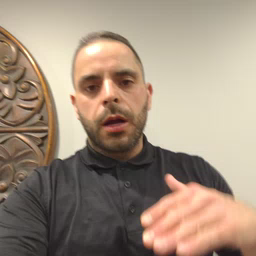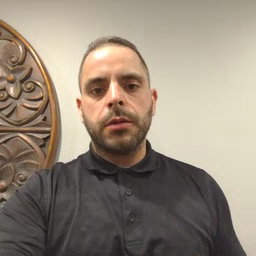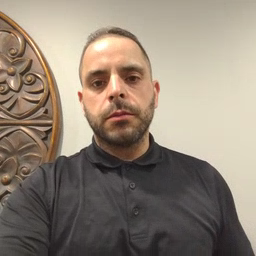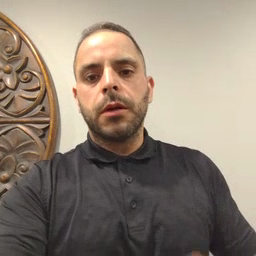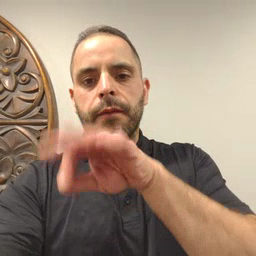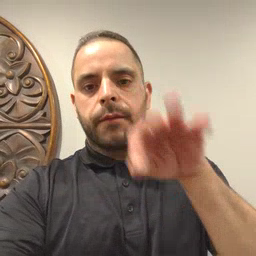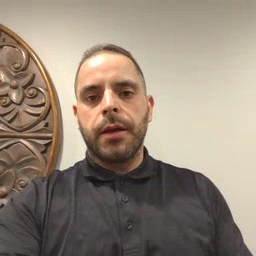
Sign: frenchfries